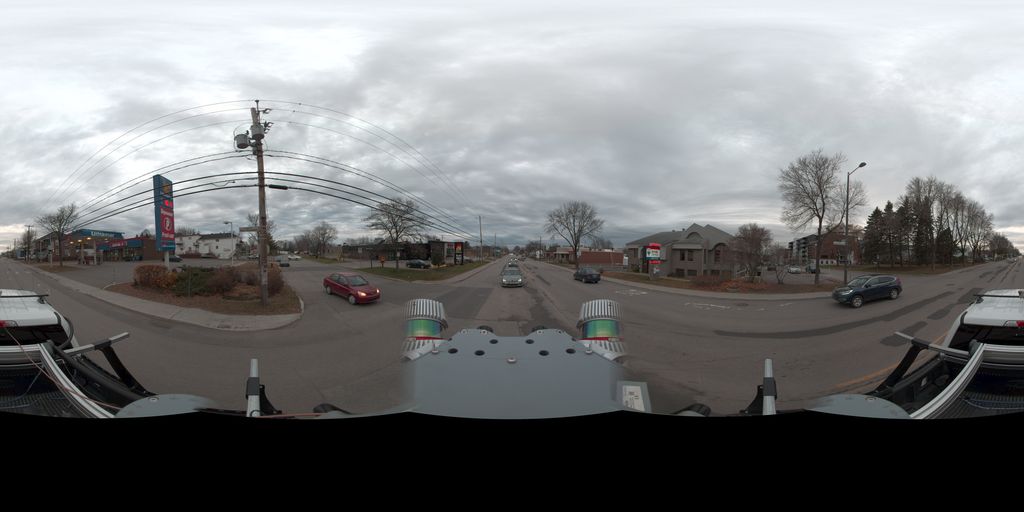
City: quebec_city